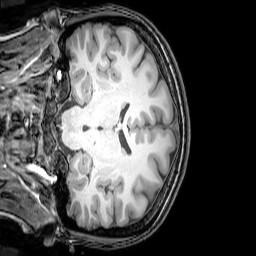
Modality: T1w
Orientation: coronal
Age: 26
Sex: female
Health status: healthy
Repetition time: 0.081 s
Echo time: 0.037 s